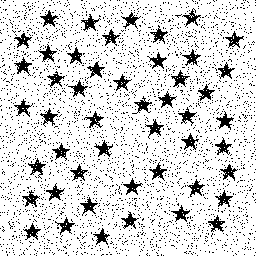
Squares: 0
Triangles: 0
Stars: 48
Total shapes: 48